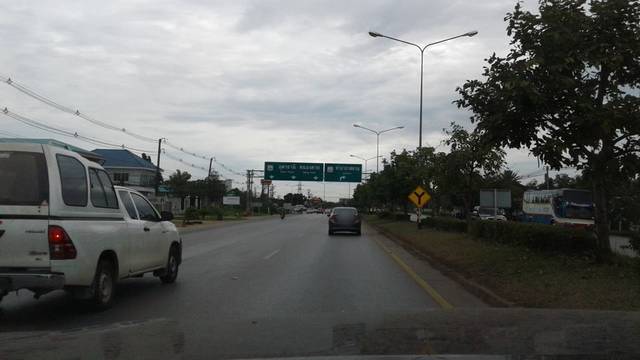
Region: Thailand
Coordinates: 17.387, 102.763